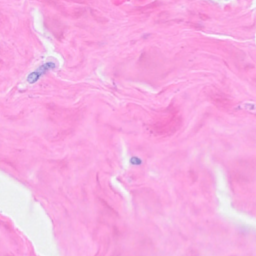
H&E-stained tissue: Breast